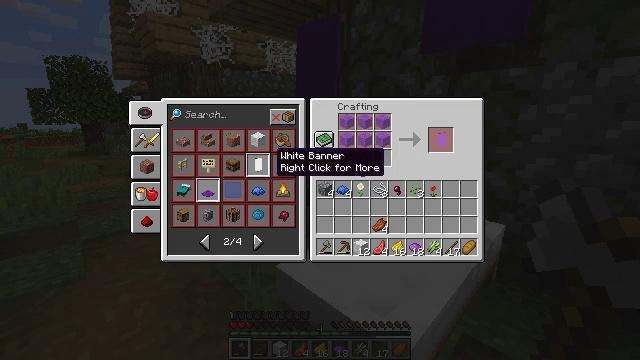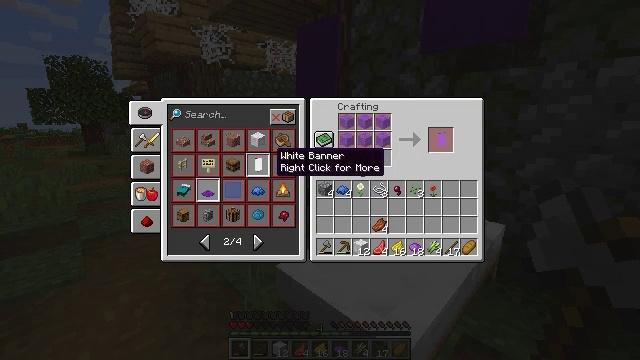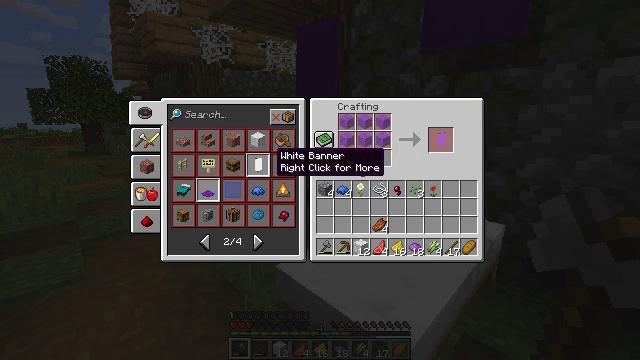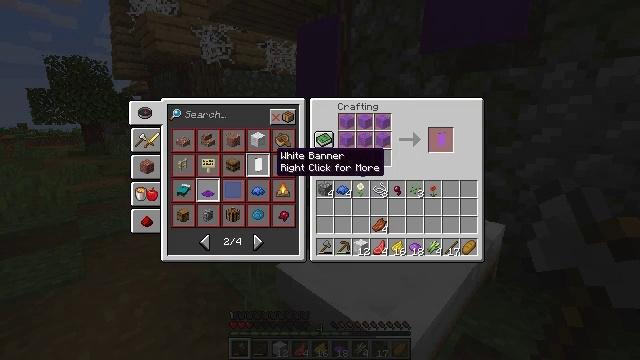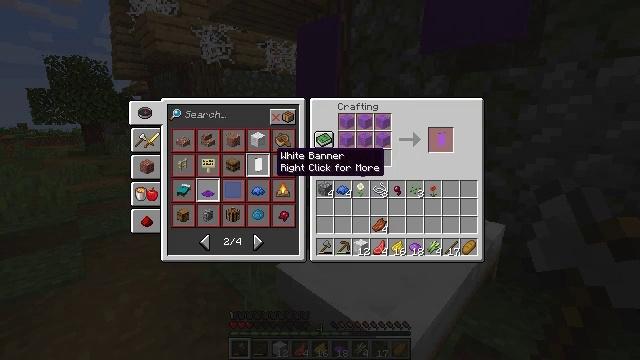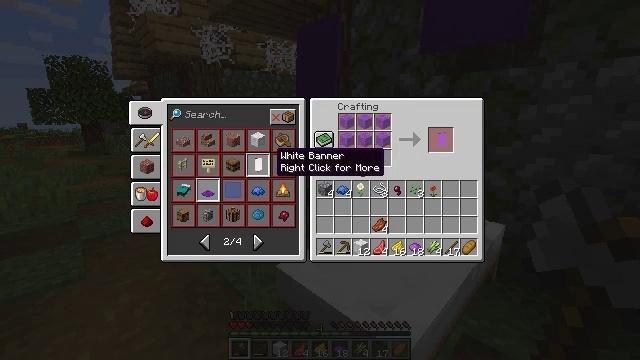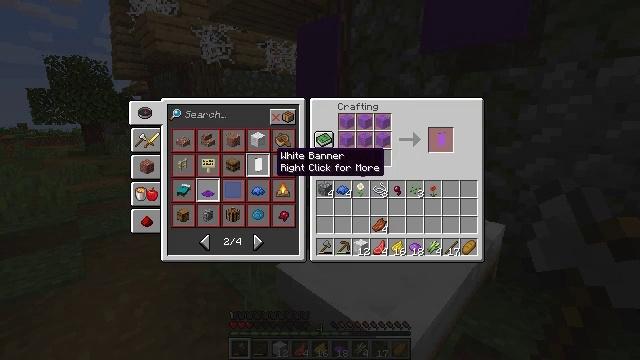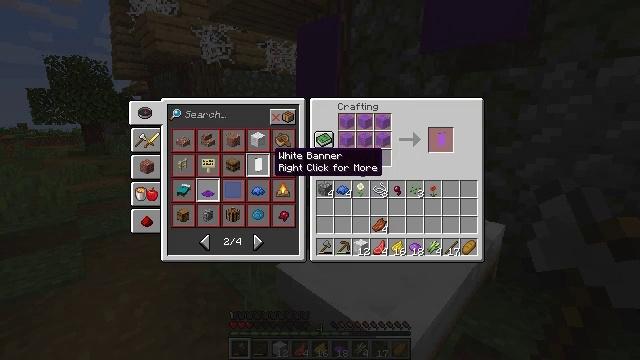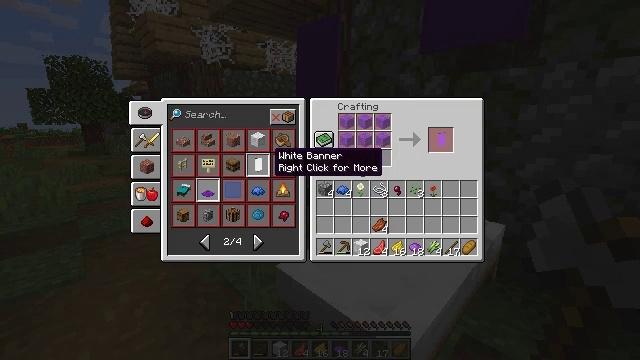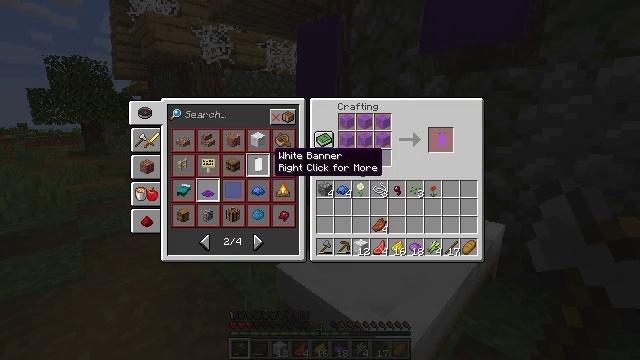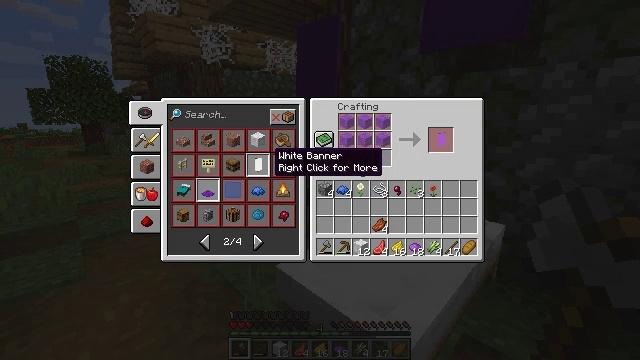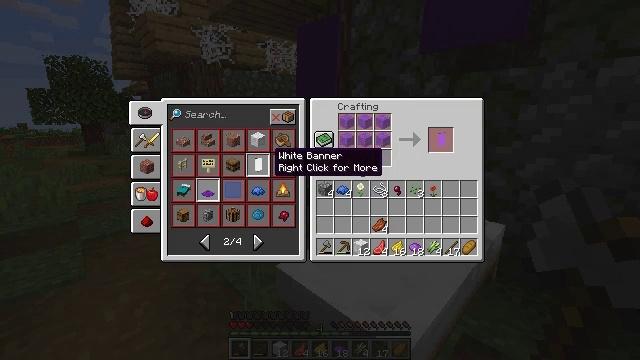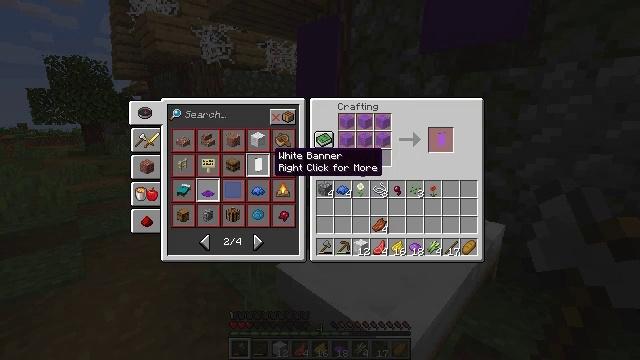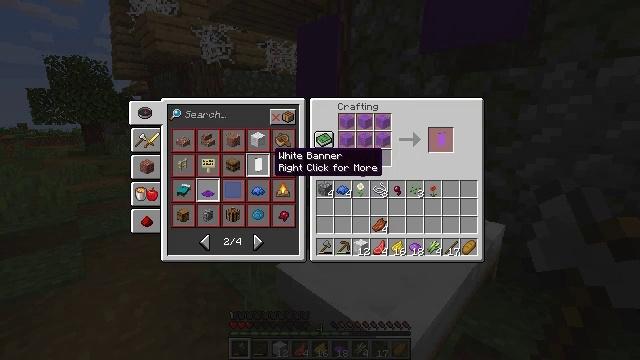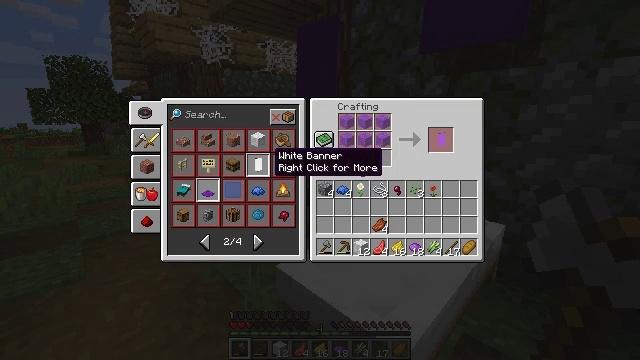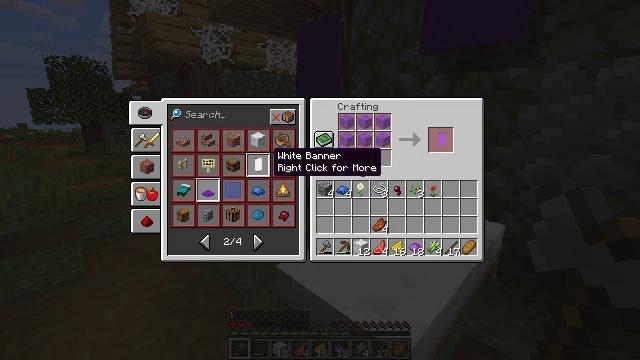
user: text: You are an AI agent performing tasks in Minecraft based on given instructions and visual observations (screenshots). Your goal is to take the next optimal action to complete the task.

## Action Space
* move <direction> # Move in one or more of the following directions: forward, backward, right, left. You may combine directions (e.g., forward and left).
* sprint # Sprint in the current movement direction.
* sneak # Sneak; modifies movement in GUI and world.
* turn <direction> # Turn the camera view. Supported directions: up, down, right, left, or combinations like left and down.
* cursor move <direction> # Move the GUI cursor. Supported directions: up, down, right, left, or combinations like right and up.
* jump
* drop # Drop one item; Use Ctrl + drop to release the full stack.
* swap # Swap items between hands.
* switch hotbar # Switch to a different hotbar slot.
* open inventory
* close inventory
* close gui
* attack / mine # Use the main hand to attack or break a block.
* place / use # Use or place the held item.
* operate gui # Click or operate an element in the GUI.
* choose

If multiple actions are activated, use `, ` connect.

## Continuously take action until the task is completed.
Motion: motion action
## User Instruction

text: Use purple dye and wool to craft purple wool.
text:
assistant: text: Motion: no_op
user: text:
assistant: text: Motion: no_op
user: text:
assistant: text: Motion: no_op
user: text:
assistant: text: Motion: no_op
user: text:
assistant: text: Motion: no_op
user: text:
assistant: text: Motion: sneak
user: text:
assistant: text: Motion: sneak
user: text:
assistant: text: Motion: sneak
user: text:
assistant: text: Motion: sneak
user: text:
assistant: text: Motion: sneak
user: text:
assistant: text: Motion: sneak
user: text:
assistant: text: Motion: sneak
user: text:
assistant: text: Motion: sneak
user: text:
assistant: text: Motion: sneak
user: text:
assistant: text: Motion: sneak
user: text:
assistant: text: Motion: sneak
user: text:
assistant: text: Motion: sneak
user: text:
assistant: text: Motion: sneak
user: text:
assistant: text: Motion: sneak
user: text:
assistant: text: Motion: cursor move right and down
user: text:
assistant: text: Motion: cursor move right and down
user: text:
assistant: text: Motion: no_op
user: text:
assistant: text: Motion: no_op
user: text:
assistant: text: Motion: no_op
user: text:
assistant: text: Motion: no_op
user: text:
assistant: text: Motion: no_op
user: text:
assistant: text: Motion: no_op
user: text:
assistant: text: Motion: cursor move up
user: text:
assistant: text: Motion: no_op
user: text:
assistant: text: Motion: no_op